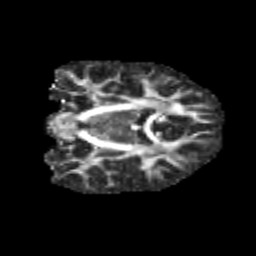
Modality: FA
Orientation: coronal
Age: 12
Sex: female
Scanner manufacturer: siemens
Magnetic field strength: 3 T
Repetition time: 3.8 s
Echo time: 0.07 s